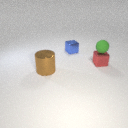
large brown metal cylinder to the left of small red metal cube